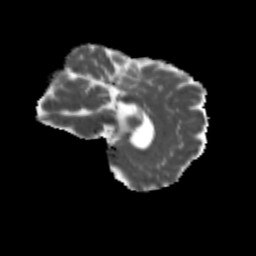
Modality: MD
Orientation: sagittal
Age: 50
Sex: female
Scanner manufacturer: siemens
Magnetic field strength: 3 T
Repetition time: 4.71 s
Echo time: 0.0906 s